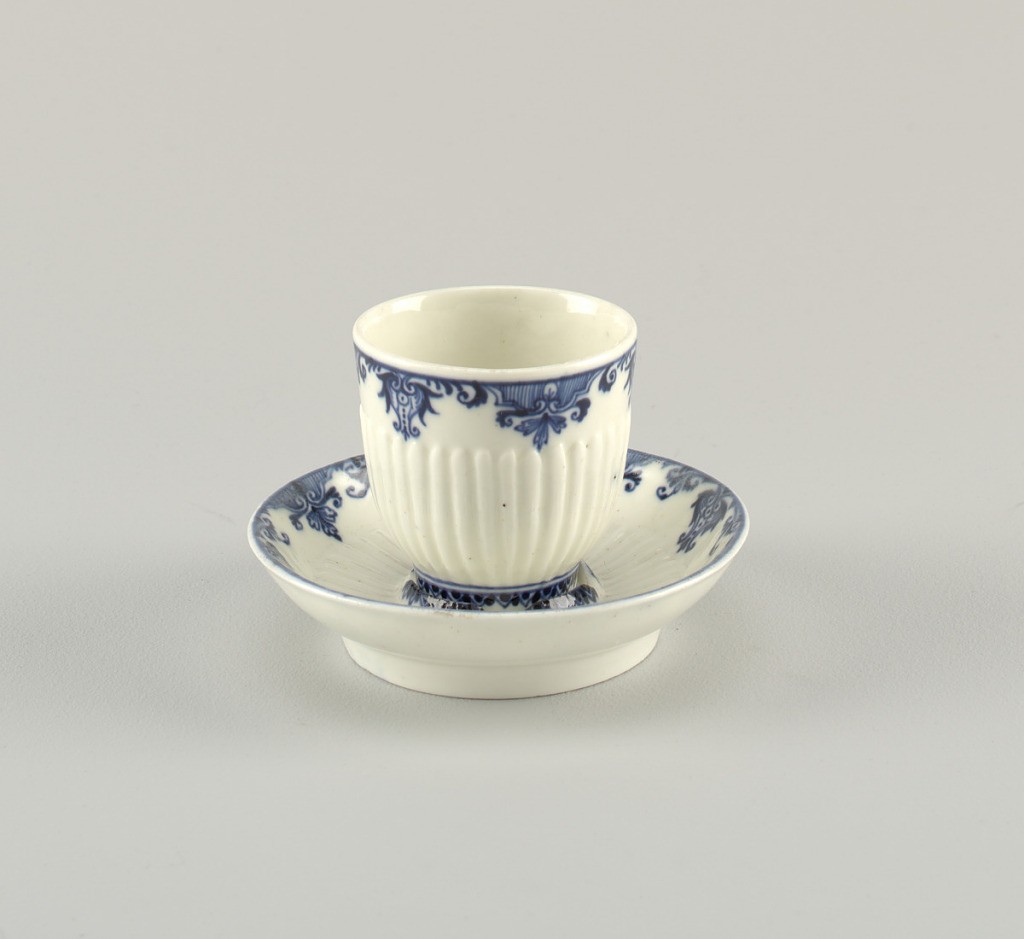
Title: Cup and Trembleuse Saucer
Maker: Saint-Cloud Porcelain Manufactory, French, active by 1693 - 1766
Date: ca. 1730
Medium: soft paste porcelain, vitreous enamel
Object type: cup and saucer
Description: Cup circular, without handle; tall, with raised ribbing two- thirds of the way up its side. Saucer has curved sides, raised circular rim at centre with four breaks, and radiating raised ribs half way towards edges. Decorated with blue conventional pattern of foliage and scrolls about edges.